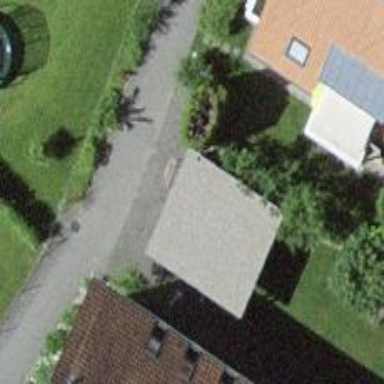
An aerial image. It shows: Garage.